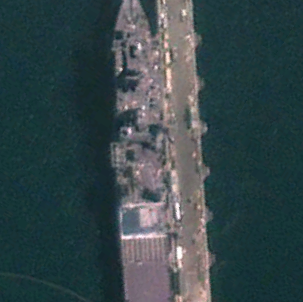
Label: combat